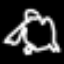
Label: frog